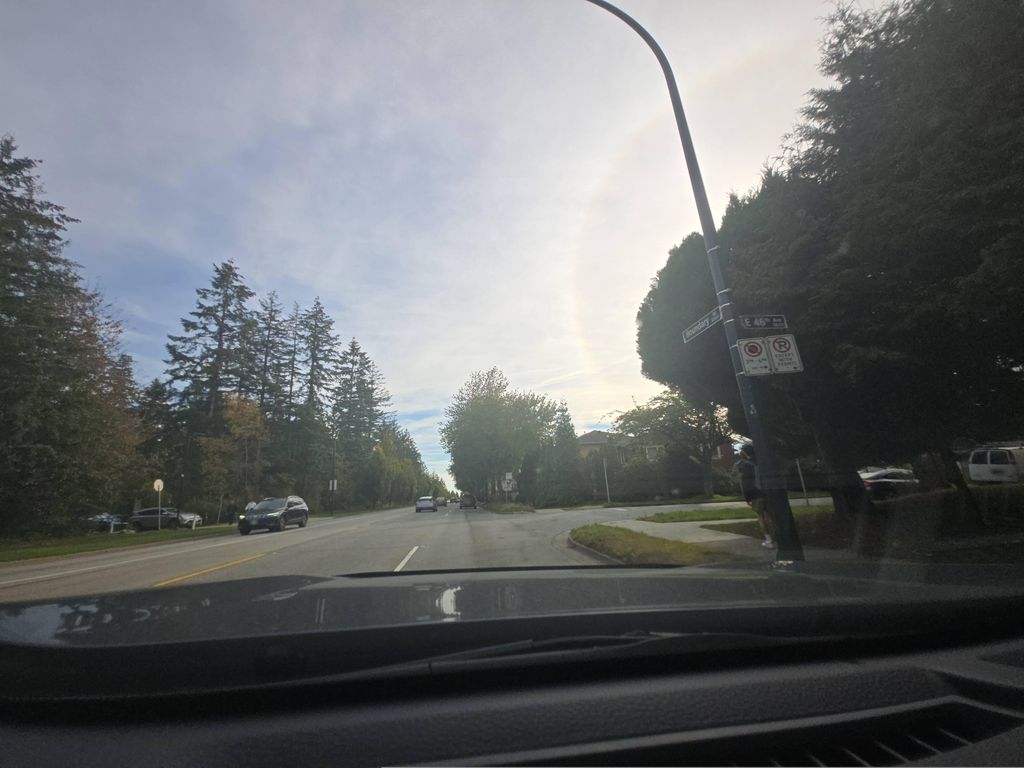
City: vancouver